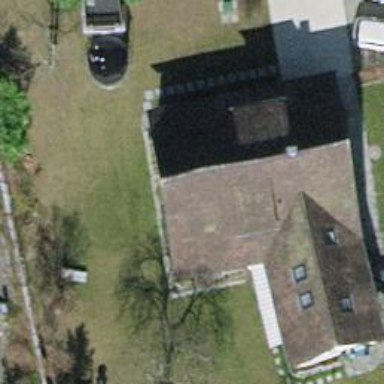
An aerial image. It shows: Building with tile roof.